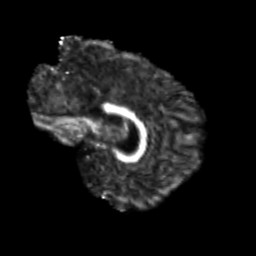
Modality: FA
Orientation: sagittal
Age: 29
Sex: male
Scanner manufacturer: siemens
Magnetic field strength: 3 T
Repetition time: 3.5 s
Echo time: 0.113 s